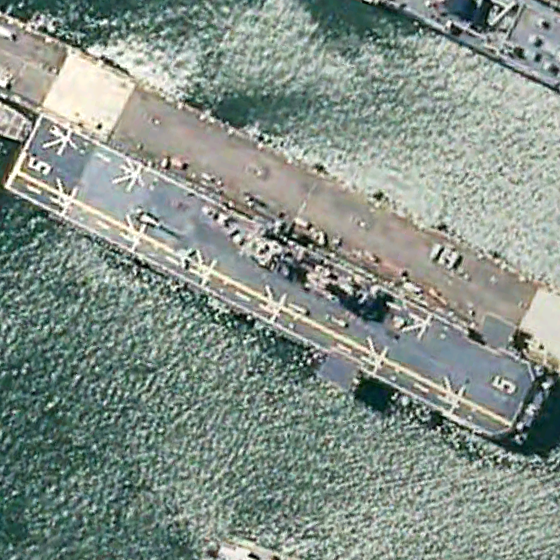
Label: assault